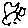
Label: bird